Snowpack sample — Loveland Pass, Silver Plume, Colorado, USA (2/11/26, 12:00 PM MST)
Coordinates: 39.663, -105.886
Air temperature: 35 °F
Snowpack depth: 82 cm
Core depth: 30 cm
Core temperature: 28.4 °F
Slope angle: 13°, slope face: 12°
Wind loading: high
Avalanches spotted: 1
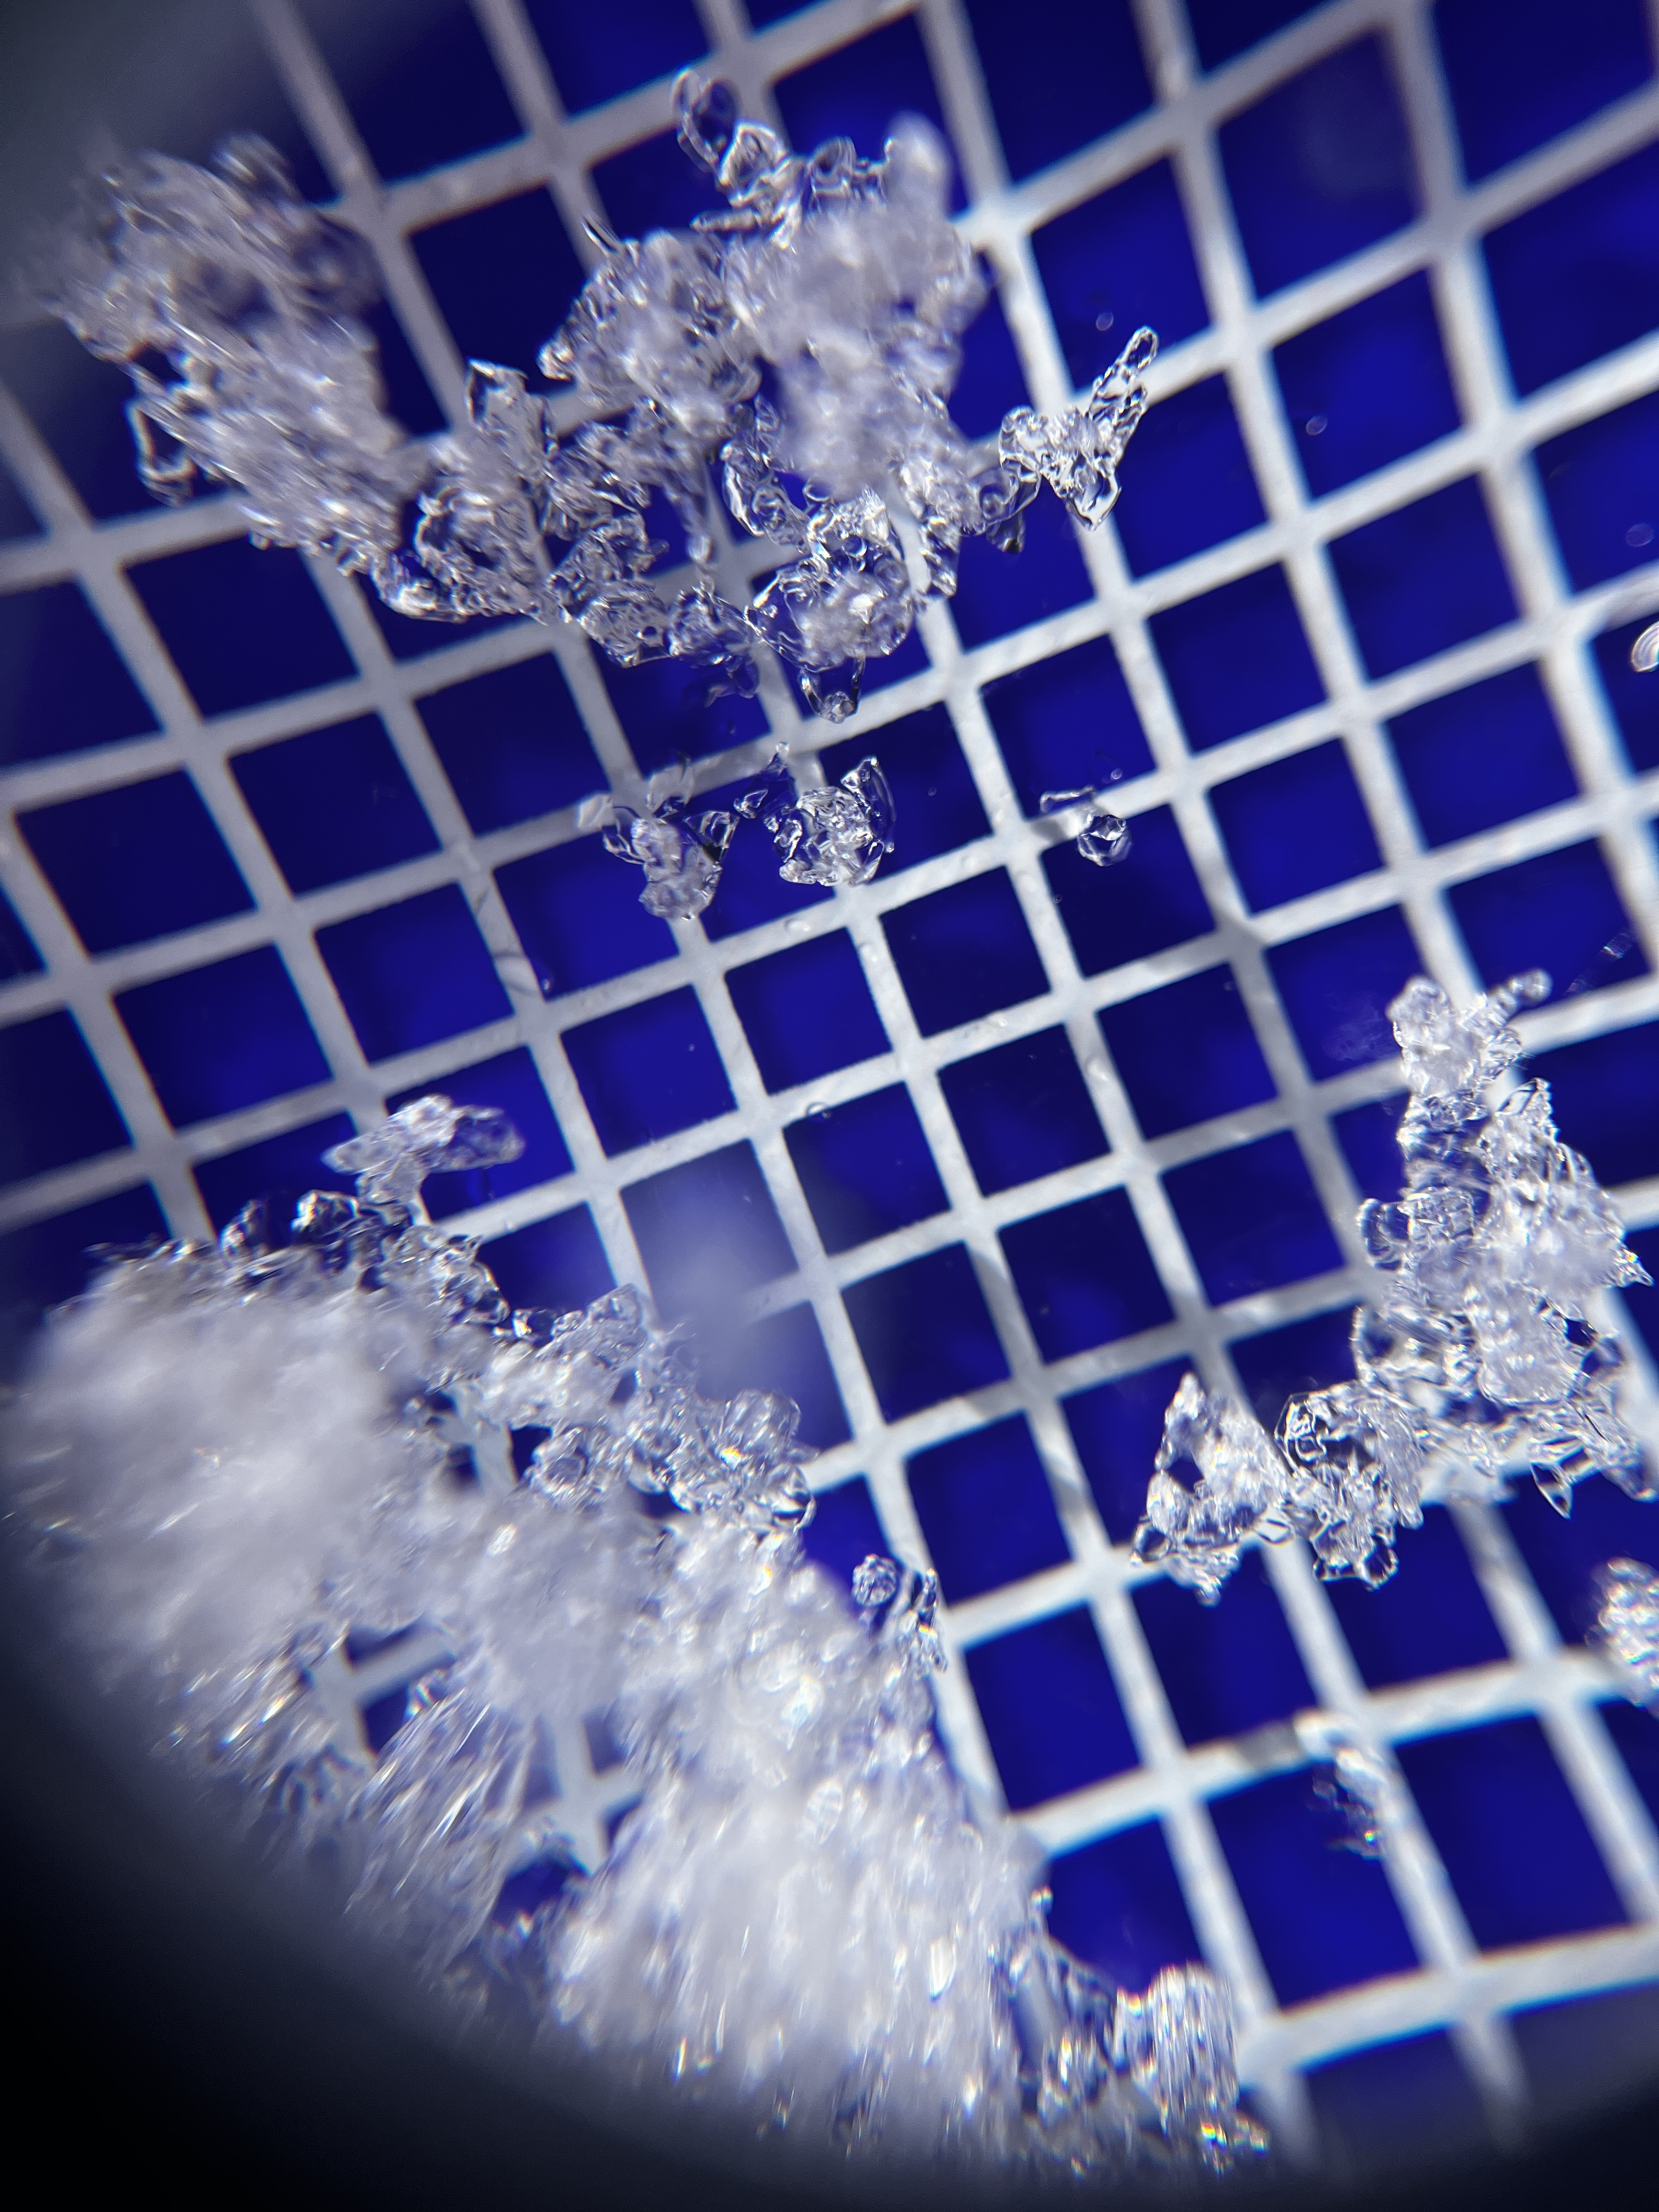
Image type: magnified_profile
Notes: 1 small avalanche spotted on the north side of the bowl, lots of wind loading